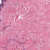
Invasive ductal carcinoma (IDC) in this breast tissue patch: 0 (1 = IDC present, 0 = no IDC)